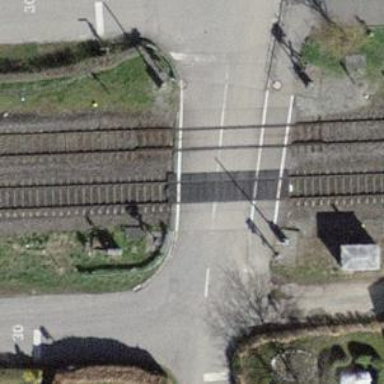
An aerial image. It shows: Level crossing with lights at the railway.